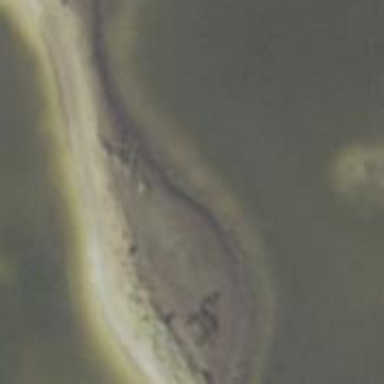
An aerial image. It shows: Beautiful beach with natural surroundings.